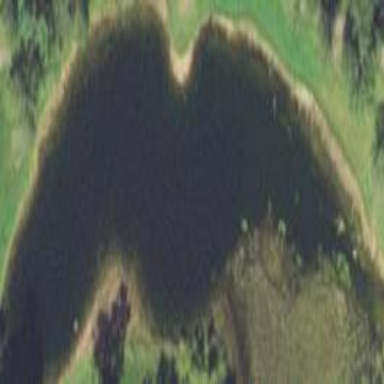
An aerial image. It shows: Water hazard on golf course.